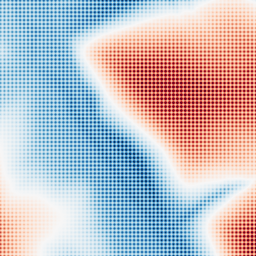
Category: multiscale
Decomposition family: dog
Decomposition parameters: sigma_low: 3
sigma_high: 100
Upsampling method: sinc_blackman
Upsampling parameters: scale: 8
kernel_size: 8
Upsampling scale: 8